Question: A Breeze EntityMananger is throwing an exception when I try to save two related entities. The exception is being thrown client-side before any communication happens with the server. The error message in the exception is "Validation error", but calling EntityAspect.getValidationError() on each entity listed in the exception returns an empty array.
The screenshot below shows a live example:

: Is there some other way of finding out what exactly the validation problem is or is this a bug?
Thanks for your time!
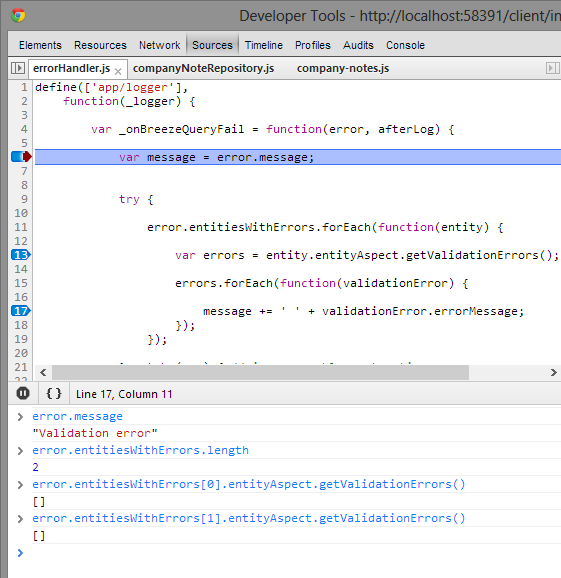
Answer: I found the cause of the behavior. rejectChanges() is called on the EntityManager for the entities in question before the exception raised by saveChanges() is rethrown, to be handled by the code in the example above. The error state of the entities is not preserved in the exception object, so calling getValidationErrors() on each entity after calling rejectChanges() returns an empty array since at that point the changes have been rolled back and there technically aren't any errors on the entity.
So, technically not a bug. Breeze is working as designed. However, I think there's an argument to be made that the exception object passed when saveChanges() fails should contain a complete and immutable description of the problem(s) that caused the exception.